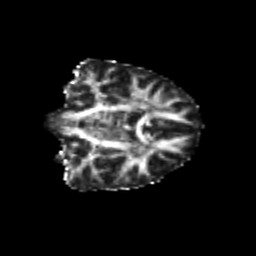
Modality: FA
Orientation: coronal
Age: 22
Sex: female
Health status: healthy
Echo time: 0.074 s